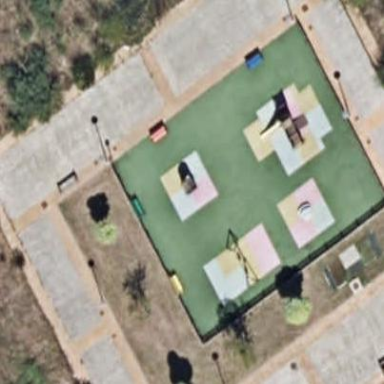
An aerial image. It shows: Playground area for leisure land.